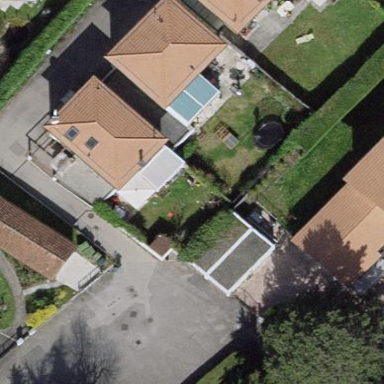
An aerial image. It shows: Garden enclosed by fence.